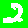
Digit: 2